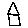
Label: house